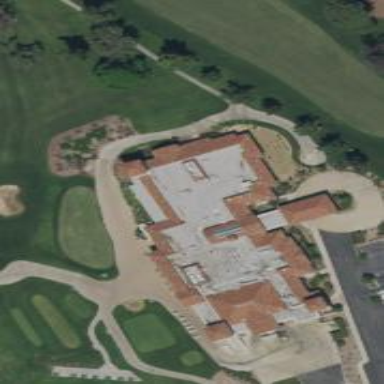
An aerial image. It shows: Path used for both walking and golf.